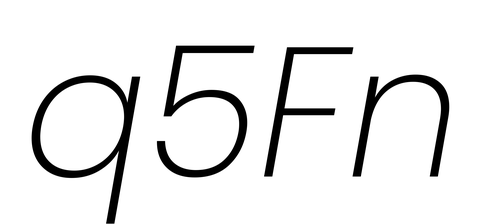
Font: Poppins-ExtraLightItalic